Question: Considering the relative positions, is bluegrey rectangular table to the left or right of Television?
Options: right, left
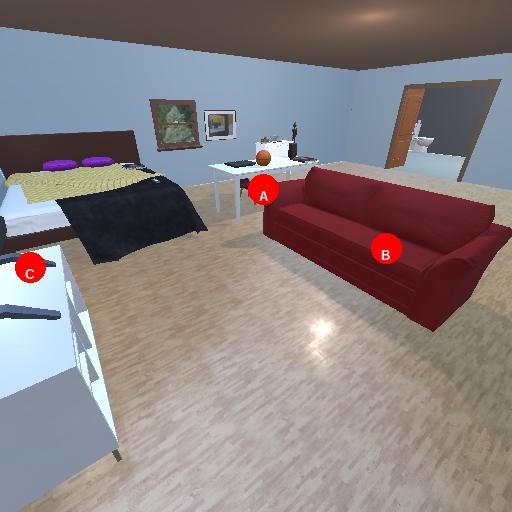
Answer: right